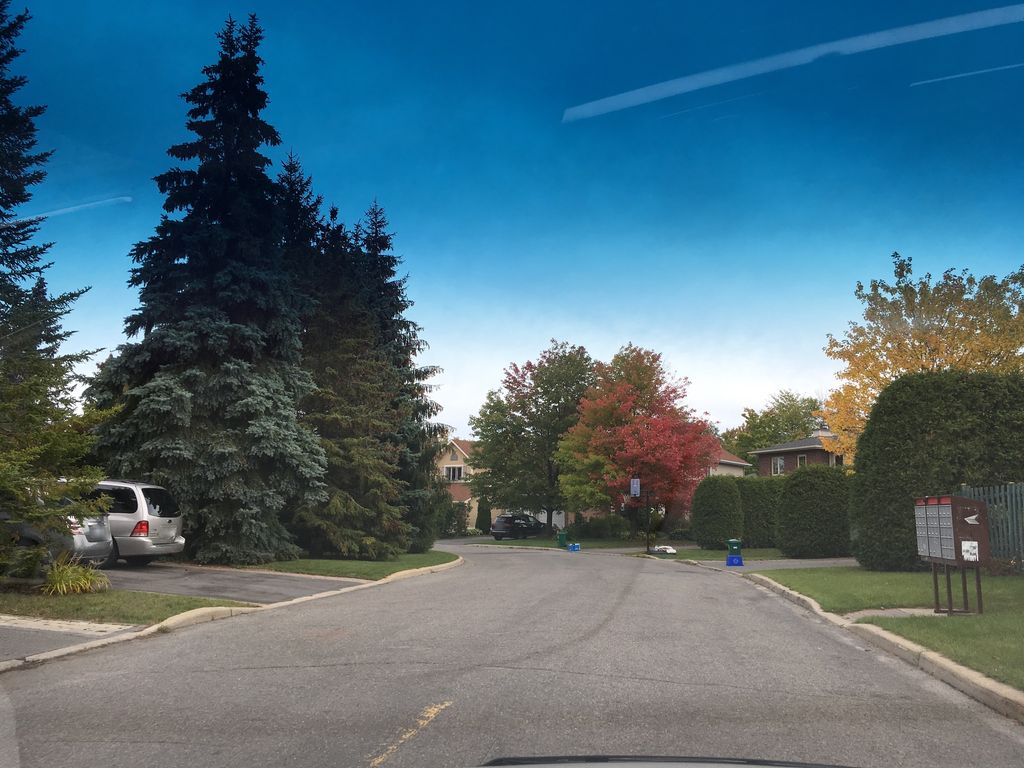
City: ottawa-gatineau